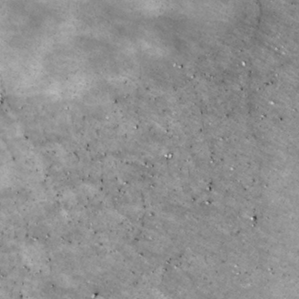
Label: non_frost